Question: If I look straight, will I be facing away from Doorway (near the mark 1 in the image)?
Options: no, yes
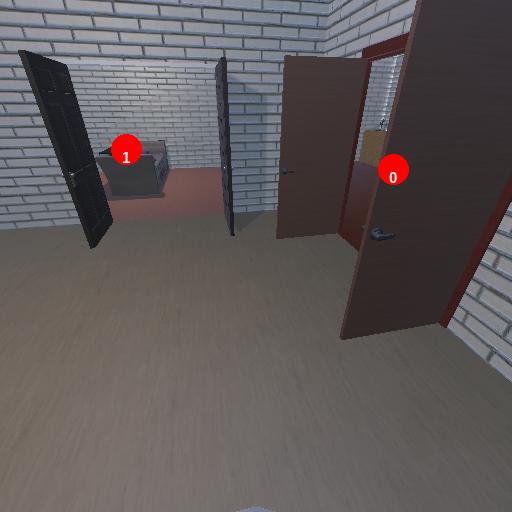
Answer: no